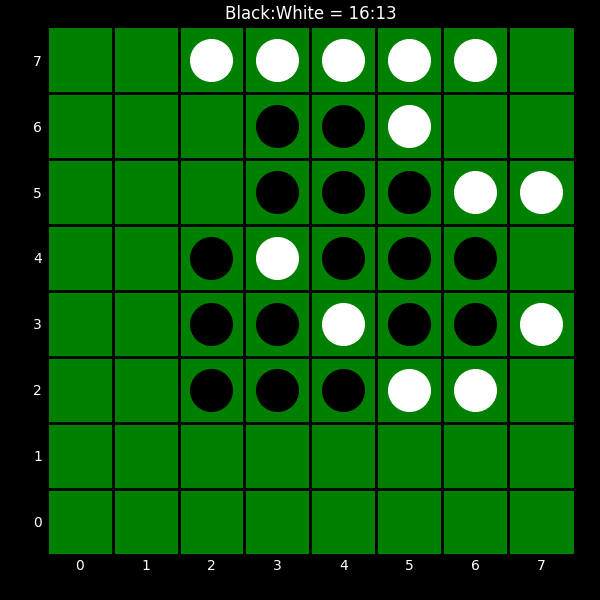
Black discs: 16
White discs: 13